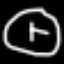
Label: clock